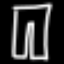
Label: pants